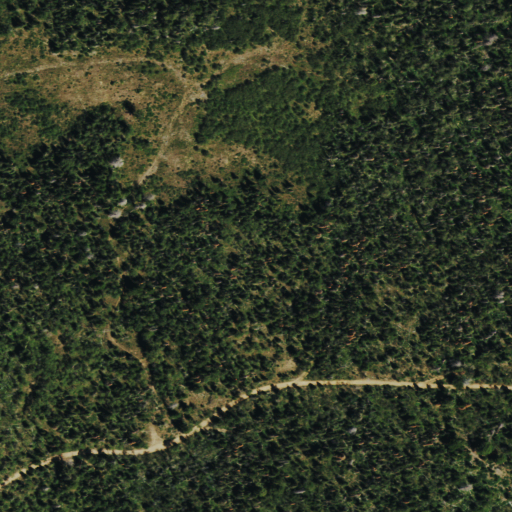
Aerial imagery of mountain in Colorado named Love Mesa containing deciduous forest, mixed forest, evergreen forest, and shrub